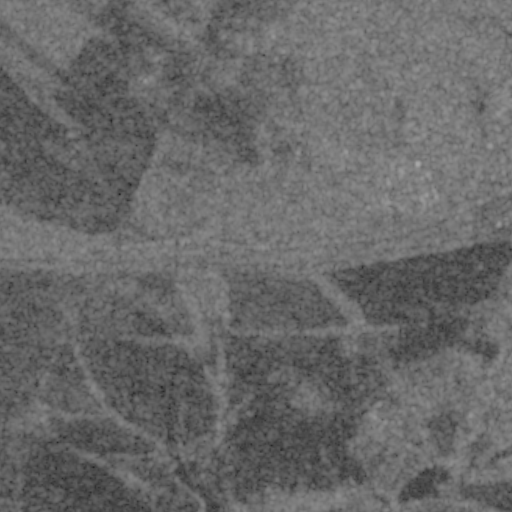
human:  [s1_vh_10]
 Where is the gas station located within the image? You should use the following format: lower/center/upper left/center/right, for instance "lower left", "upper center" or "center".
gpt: The gas station is located in the center right of the image.
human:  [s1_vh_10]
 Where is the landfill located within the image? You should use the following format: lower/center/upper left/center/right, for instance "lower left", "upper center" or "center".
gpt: The landfill is located in the upper right of the image.
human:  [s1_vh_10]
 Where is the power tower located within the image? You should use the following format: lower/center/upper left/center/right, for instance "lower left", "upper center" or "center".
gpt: The power tower is located in the center left of the image.
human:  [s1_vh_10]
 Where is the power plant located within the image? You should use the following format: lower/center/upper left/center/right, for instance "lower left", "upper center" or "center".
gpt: There is no power plant in the image.

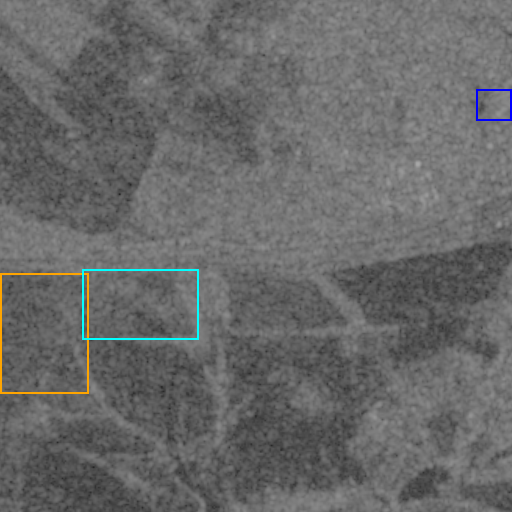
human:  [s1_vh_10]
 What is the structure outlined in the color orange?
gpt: The structure outlined in orange is a crop field.
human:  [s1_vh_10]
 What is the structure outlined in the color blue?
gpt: The structure outlined in blue is a landfill.
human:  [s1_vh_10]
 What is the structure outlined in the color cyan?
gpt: The structure outlined in cyan is a park.
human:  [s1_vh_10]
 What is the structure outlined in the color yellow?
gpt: There is no yellow outline.